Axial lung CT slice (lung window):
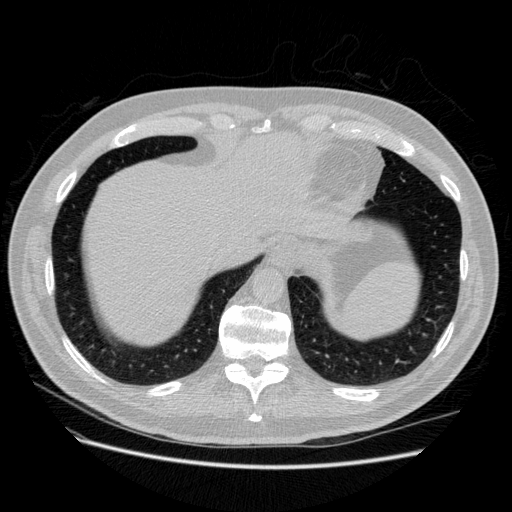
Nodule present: no